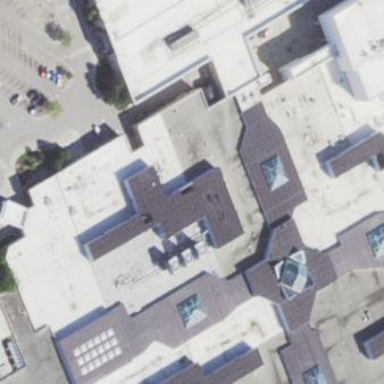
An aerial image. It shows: Retail building that is part of mall.